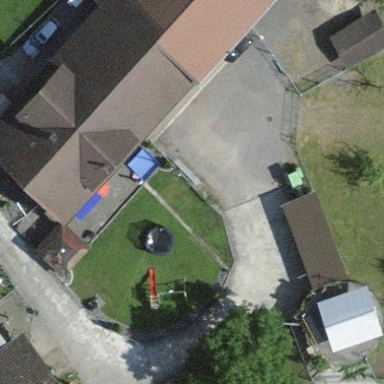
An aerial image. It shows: Farmyard area.